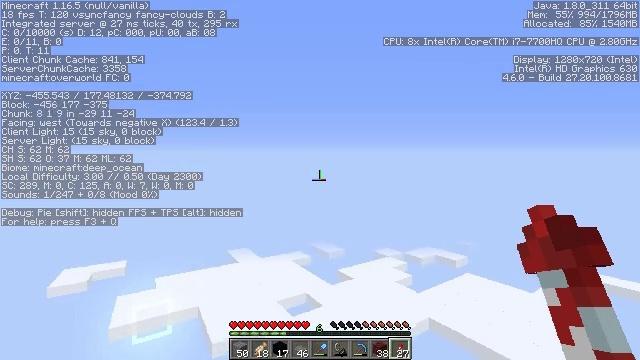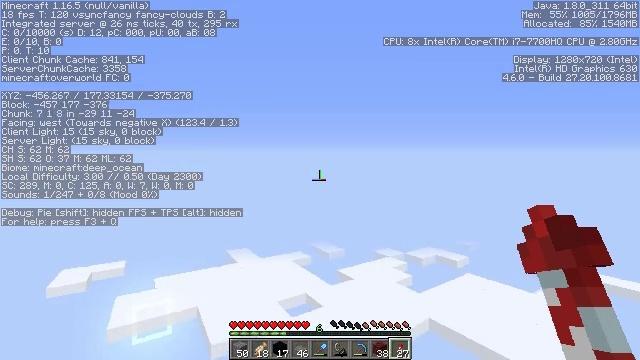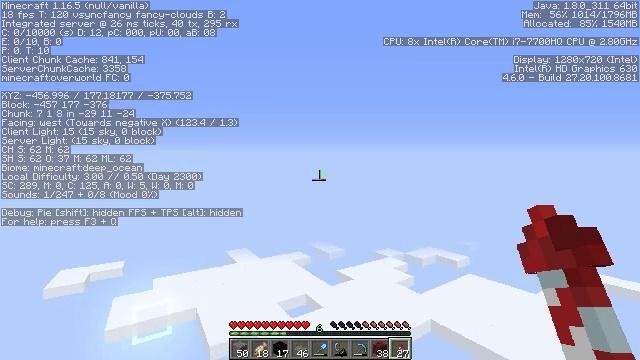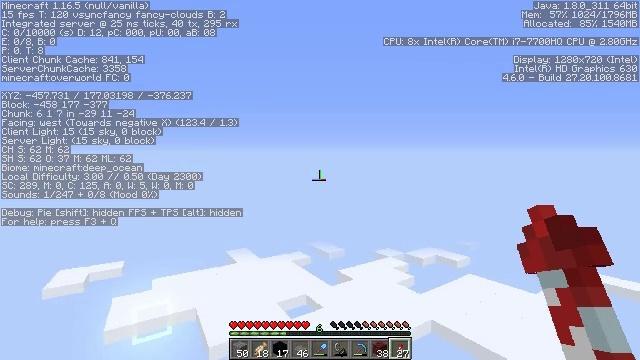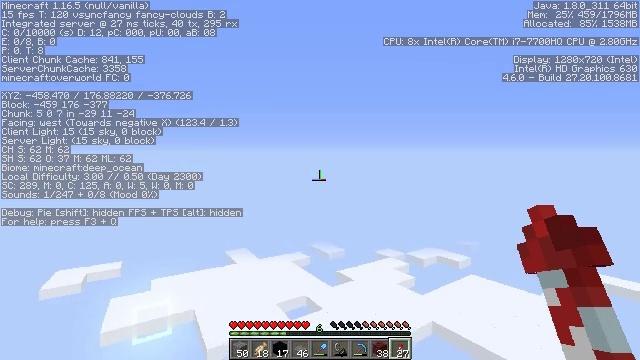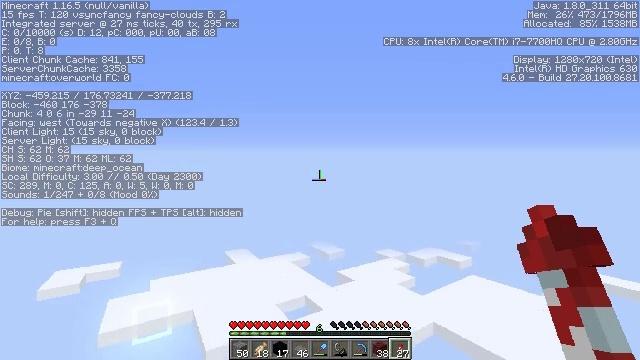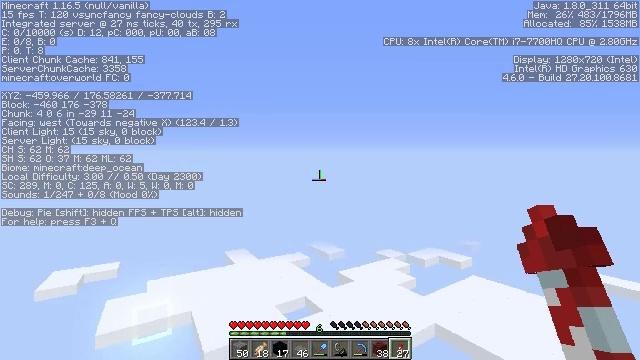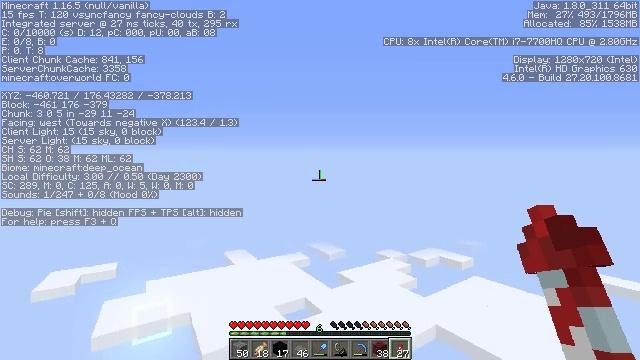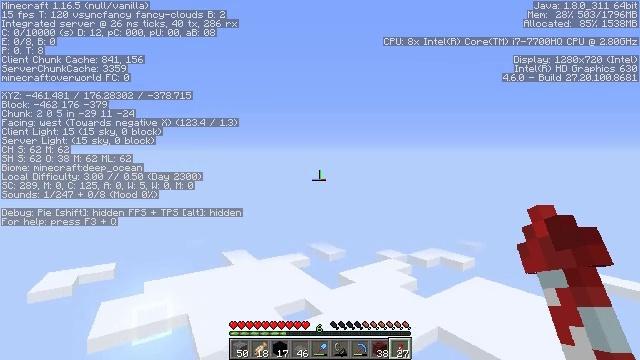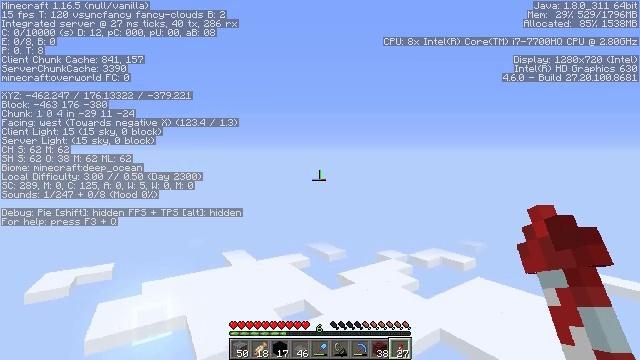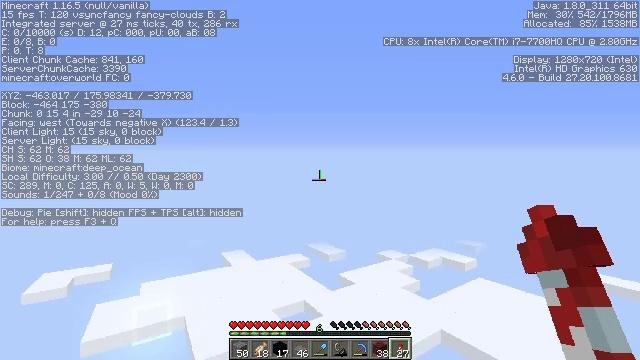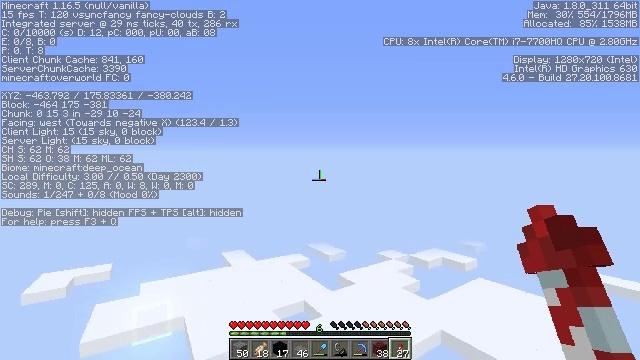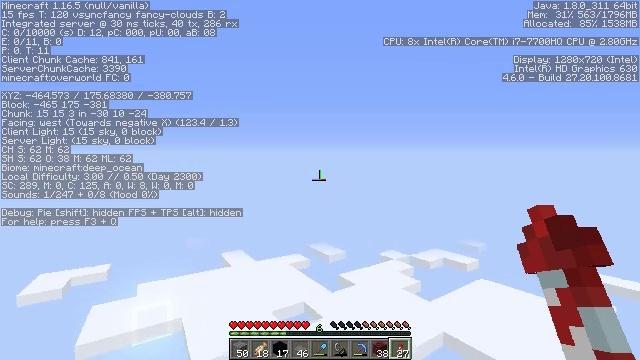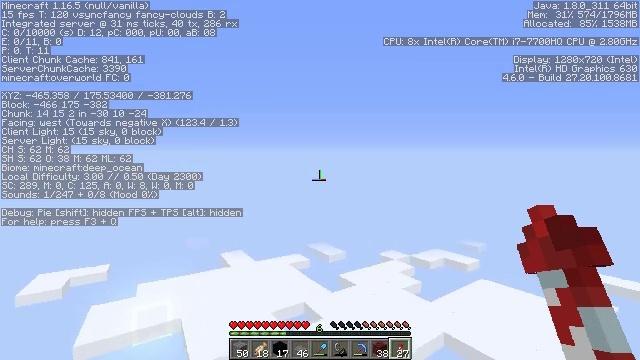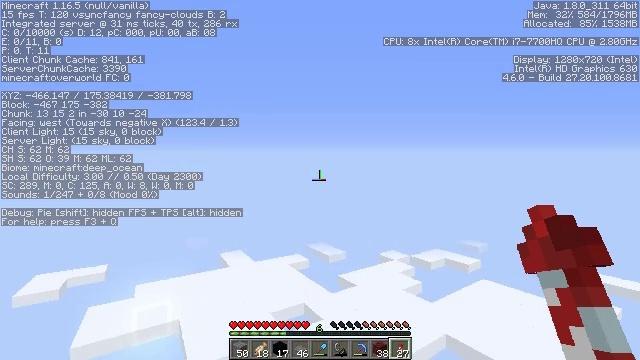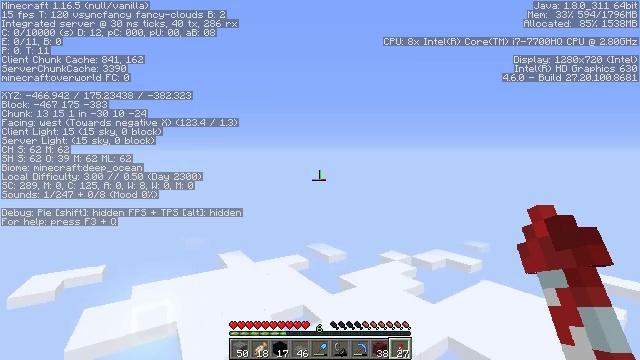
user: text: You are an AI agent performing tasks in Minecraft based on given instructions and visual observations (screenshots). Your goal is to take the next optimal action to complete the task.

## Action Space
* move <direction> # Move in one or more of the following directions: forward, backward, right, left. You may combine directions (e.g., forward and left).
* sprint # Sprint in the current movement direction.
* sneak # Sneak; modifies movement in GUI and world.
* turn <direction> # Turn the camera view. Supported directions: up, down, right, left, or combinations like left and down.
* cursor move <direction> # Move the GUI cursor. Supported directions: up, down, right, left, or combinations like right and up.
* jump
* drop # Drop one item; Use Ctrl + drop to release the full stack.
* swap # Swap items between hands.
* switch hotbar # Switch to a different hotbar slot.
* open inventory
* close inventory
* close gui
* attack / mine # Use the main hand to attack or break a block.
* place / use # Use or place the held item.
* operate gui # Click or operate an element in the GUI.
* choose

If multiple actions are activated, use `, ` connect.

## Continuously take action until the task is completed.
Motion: motion action
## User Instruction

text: Collect black concrete powder by breaking it.
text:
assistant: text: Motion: no_op
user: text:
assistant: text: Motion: no_op
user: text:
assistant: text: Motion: no_op
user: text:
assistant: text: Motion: no_op
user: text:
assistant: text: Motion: no_op
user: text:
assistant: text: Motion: no_op
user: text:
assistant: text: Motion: no_op
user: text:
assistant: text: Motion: no_op
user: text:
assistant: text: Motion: no_op
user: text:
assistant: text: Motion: no_op
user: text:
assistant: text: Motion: no_op
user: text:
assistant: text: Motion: no_op
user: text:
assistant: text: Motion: no_op
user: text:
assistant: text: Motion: no_op
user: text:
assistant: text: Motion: no_op
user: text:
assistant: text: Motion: no_op
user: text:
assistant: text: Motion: no_op
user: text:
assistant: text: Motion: no_op
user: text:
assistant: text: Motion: no_op
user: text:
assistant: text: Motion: no_op
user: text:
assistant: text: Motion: no_op
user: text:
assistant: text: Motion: no_op
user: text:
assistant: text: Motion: no_op
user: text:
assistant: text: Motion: no_op
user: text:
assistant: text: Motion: no_op
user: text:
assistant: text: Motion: no_op
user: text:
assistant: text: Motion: no_op
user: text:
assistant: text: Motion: no_op
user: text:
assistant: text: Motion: no_op
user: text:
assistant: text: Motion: no_op